Aerial crown-view tile of a tropical tree (Barro Colorado Island, Panama), acquired 20241216:
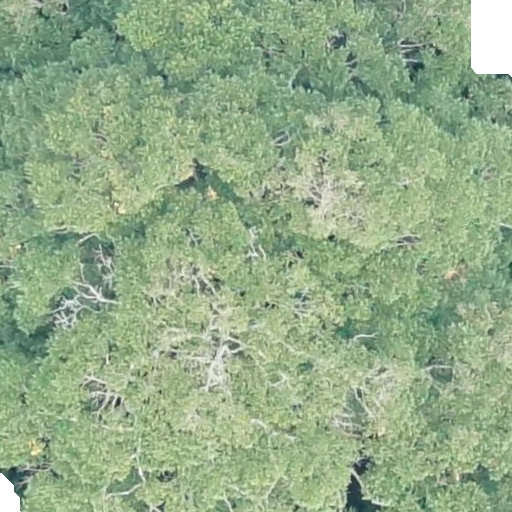
Species: Dipteryx oleifera
GBIF accepted scientific name: Dipteryx oleifera
Crown area: 648.058 m²